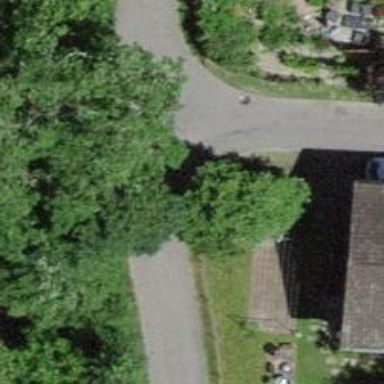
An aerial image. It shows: Smooth asphalt road in residential area.